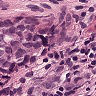
Metastatic tissue present: yes